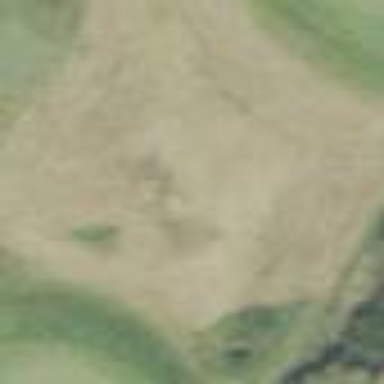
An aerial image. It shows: Rough area in golf course.